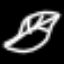
Label: leaf